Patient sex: F
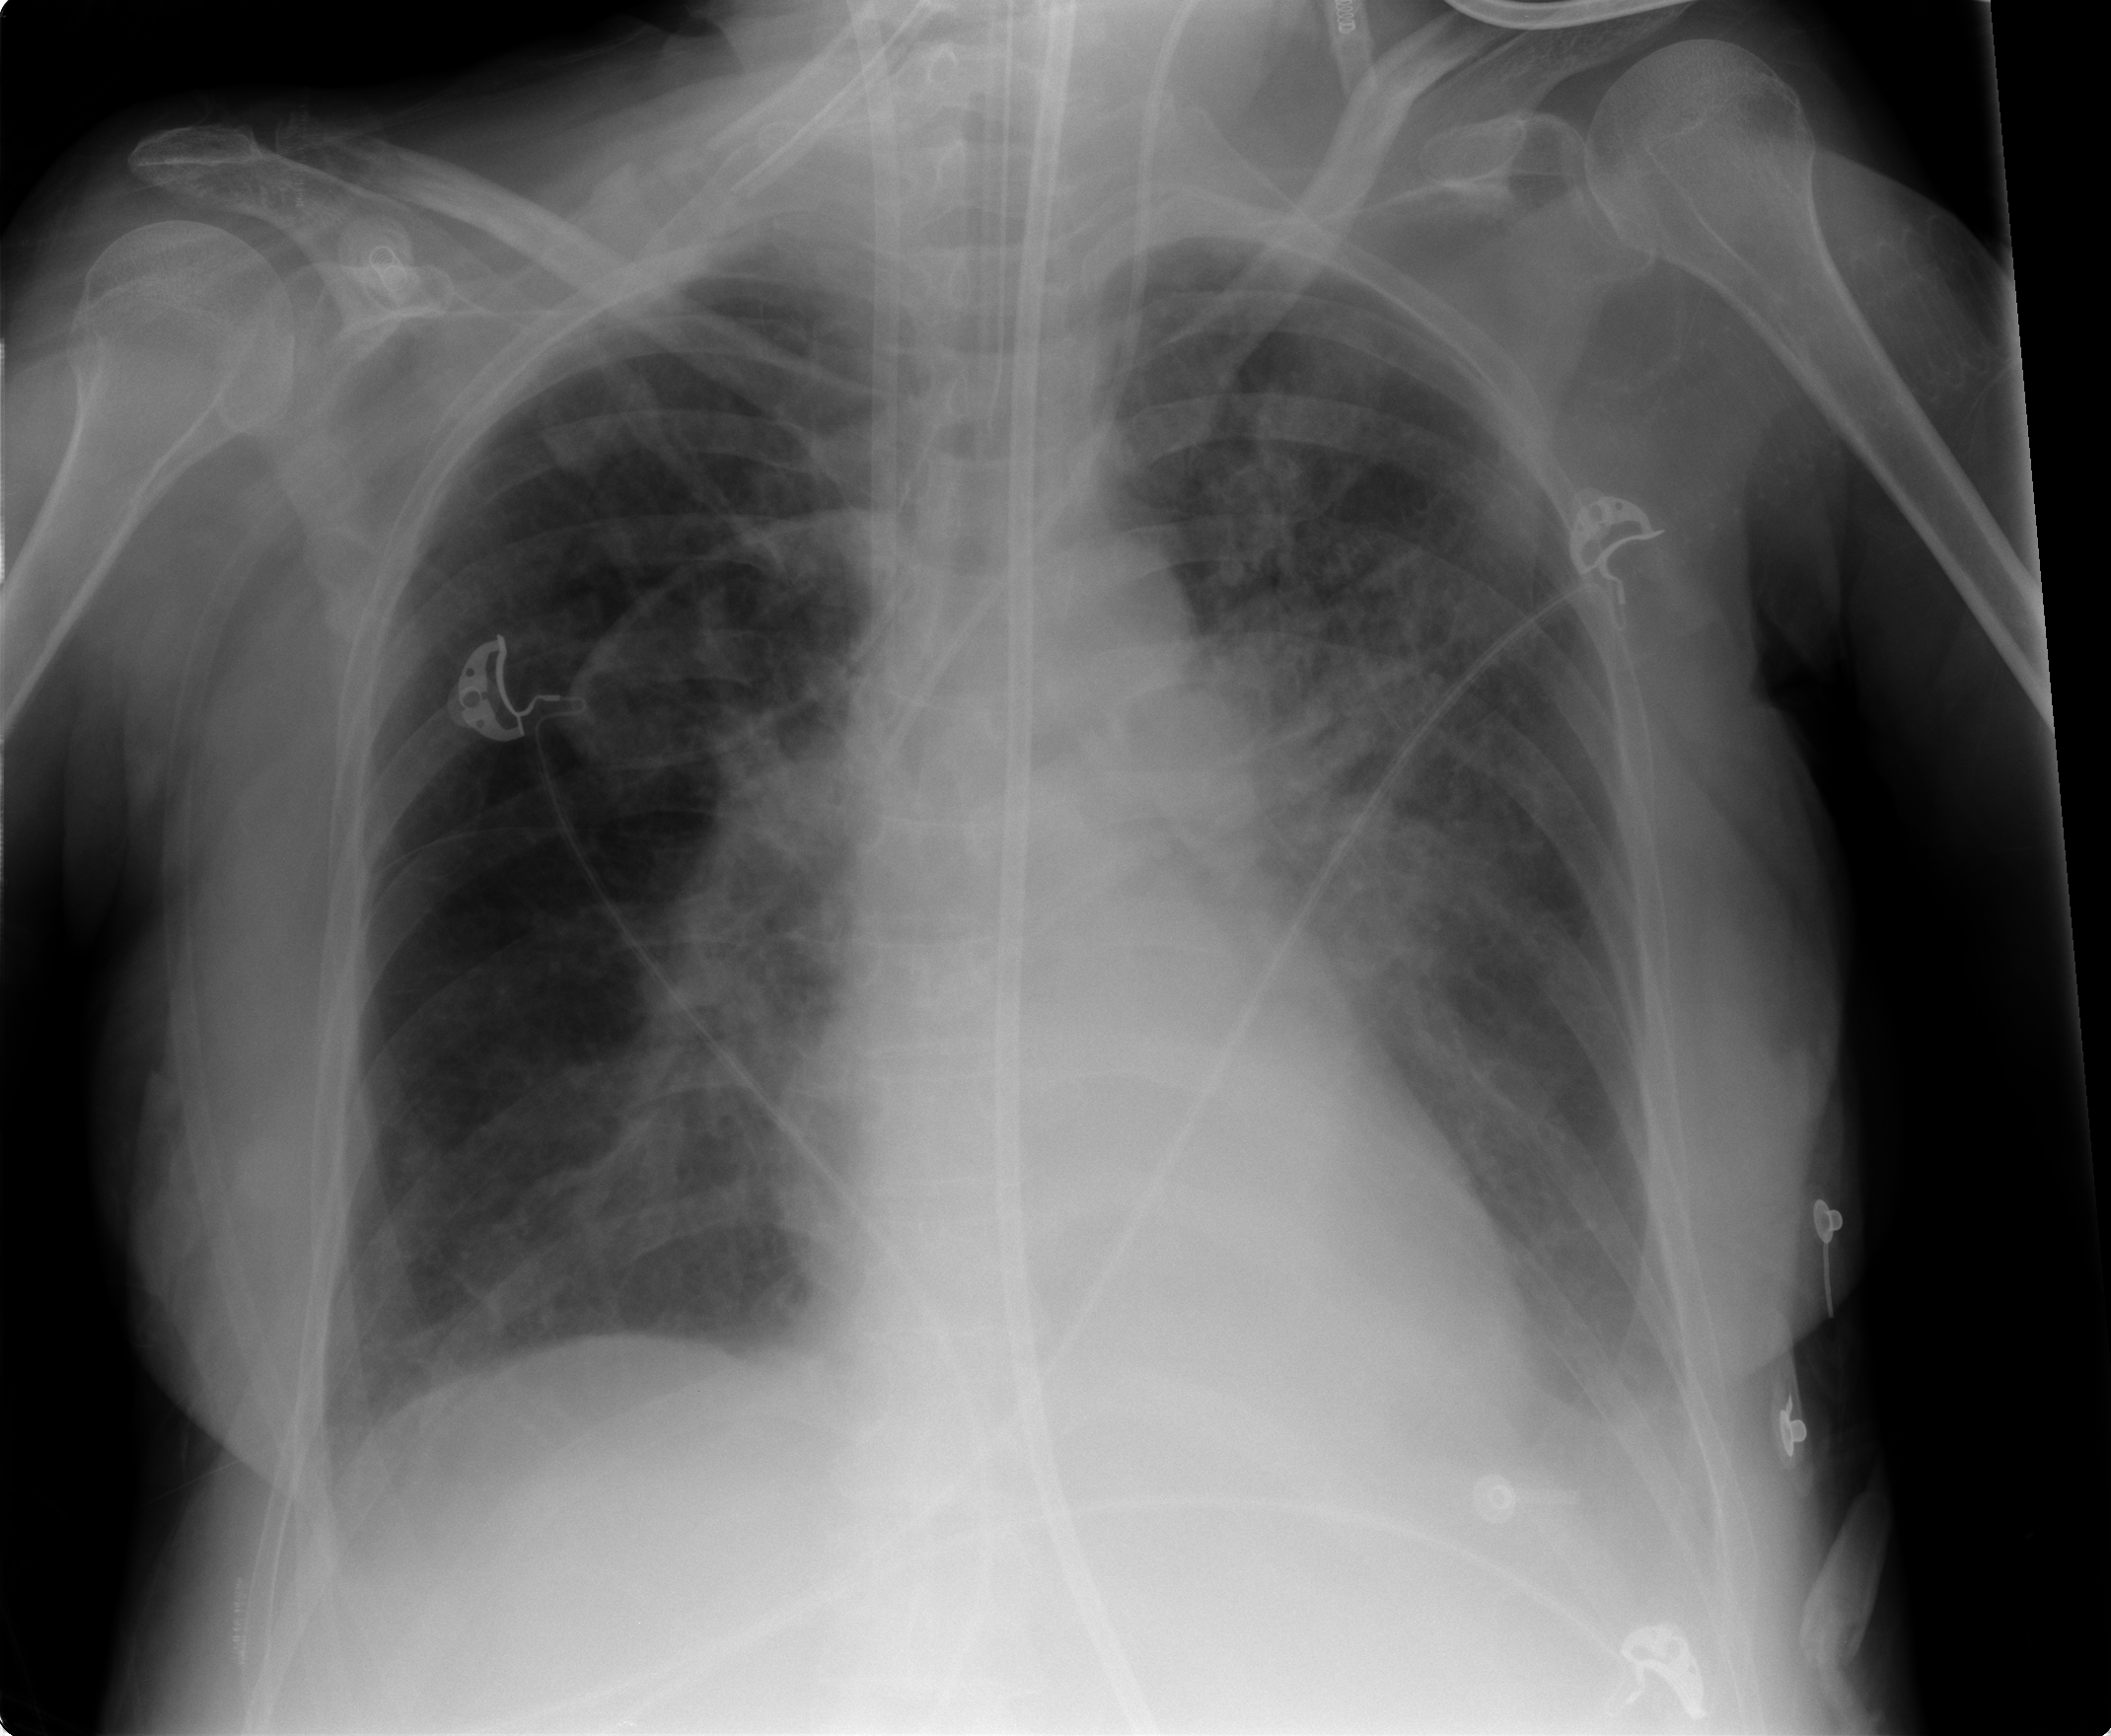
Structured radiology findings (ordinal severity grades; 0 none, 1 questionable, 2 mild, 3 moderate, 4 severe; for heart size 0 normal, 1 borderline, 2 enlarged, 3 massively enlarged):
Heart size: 0
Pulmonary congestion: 0
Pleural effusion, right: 1
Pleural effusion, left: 2
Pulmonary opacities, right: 0
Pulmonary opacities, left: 2
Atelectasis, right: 2
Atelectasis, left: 2